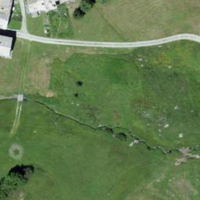
EUNIS habitat code: 26
Species observed at this site:
Arctia caja
Rumex alpinus